Interaction volume radius: 5 \u00c5
Interaction volume height: 25 \u00c5
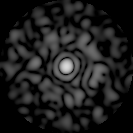
Disorder parameter: 0.8461